Question: I'm trying to get <URL>
The file is compiled but when I try to run it I get the following error:

Looking in my 'MinGWin' folder I can only see a 'libgcc_s_dw2-1.dll' file and after some searching it appears that the dll asked for is for a 64-bit version? My OS is 64 bit but both MinGW and the SFML libraries all 32-bit.
How can I resolve this?
Makefile:
'''
################################################################################
# Automatically-generated file. Do not edit!
################################################################################
-include ../makefile.init
RM := rm -rf
# All of the sources participating in the build are defined here
-include sources.mk
-include subdir.mk
-include objects.mk
ifneq ($(MAKECMDGOALS),clean)
ifneq ($(strip $(CC_DEPS)),)
-include $(CC_DEPS)
endif
ifneq ($(strip $(C++_DEPS)),)
-include $(C++_DEPS)
endif
ifneq ($(strip $(C_UPPER_DEPS)),)
-include $(C_UPPER_DEPS)
endif
ifneq ($(strip $(CXX_DEPS)),)
-include $(CXX_DEPS)
endif
ifneq ($(strip $(C_DEPS)),)
-include $(C_DEPS)
endif
ifneq ($(strip $(CPP_DEPS)),)
-include $(CPP_DEPS)
endif
endif
-include ../makefile.defs
# Add inputs and outputs from these tool invocations to the build variables
# All Target
all: Test
# Tool invocations
Test: $(OBJS) $(USER_OBJS)
@echo 'Building target: $@'
@echo 'Invoking: Cross G++ Linker'
g++ -L"F:\Libs\SFML-2.2\lib" -o "Test" $(OBJS) $(USER_OBJS) $(LIBS)
@echo 'Finished building target: $@'
@echo ' '
# Other Targets
clean:
-$(RM) $(CC_DEPS)$(C++_DEPS)$(EXECUTABLES)$(OBJS)$(C_UPPER_DEPS)$(CXX_DEPS)$(C_DEPS)$(CPP_DEPS) Test
-@echo ' '
.PHONY: all clean dependents
.SECONDARY:
-include ../makefile.targets
'''
objects.mk:
'''
################################################################################
# Automatically-generated file. Do not edit!
################################################################################
USER_OBJS :=
LIBS := -lsfml-graphics-d -lsfml-system-d -lsfml-window-d
'''
sources.mk:
'''
################################################################################
# Automatically-generated file. Do not edit!
################################################################################
C_UPPER_SRCS :=
CXX_SRCS :=
C++_SRCS :=
OBJ_SRCS :=
CC_SRCS :=
ASM_SRCS :=
C_SRCS :=
CPP_SRCS :=
O_SRCS :=
S_UPPER_SRCS :=
CC_DEPS :=
C++_DEPS :=
EXECUTABLES :=
OBJS :=
C_UPPER_DEPS :=
CXX_DEPS :=
C_DEPS :=
CPP_DEPS :=
# Every subdirectory with source files must be described here
SUBDIRS := . '''
subdir.mk
'''
################################################################################
# Automatically-generated file. Do not edit!
################################################################################
# Add inputs and outputs from these tool invocations to the build variables
CPP_SRCS += ../main.cpp
OBJS += ./main.o
CPP_DEPS += ./main.d
# Each subdirectory must supply rules for building sources it contributes
%.o: ../%.cpp
@echo 'Building file: $<'
@echo 'Invoking: Cross G++ Compiler'
g++ -I"F:\Libs\SFML-2.2\include" -O0 -g3 -Wall -c -fmessage-length=0 -std=c++11 -MMD -MP -MF"$(@:%.o=%.d)" -MT"$(@:%.o=%.d)" -o "$@" "$<"
@echo 'Finished building: $<'
@echo ' '
'''
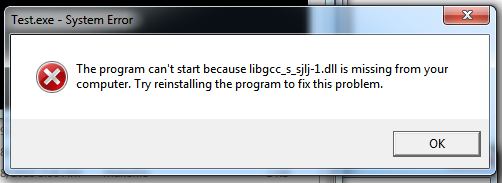
Answer: Due to the way name mangling and non-standardized ABI work in C++, there is unfortunately about no compatibility between different versions of compilers. In your case, you're even trying to use a library compiled with a compiler from a different "MinGW" project than your current compiler is. But even if you were using the same "type" of compiler, C++ libraries usually aren't reusable across minor or patch versions.
First of I really recommend to not use the original MinGW project and rather go for a compiler based on the <URL>. If you want reasons for that, you can ask Google, there are enough discussion about it.
Second you either need to pick a compiler that matches on of the SFML packages OR you need to build SFML yourself.
- <URL>
And third, if you want the latest development version of SFML using the latest compiler versions, you can check out my <URL>.